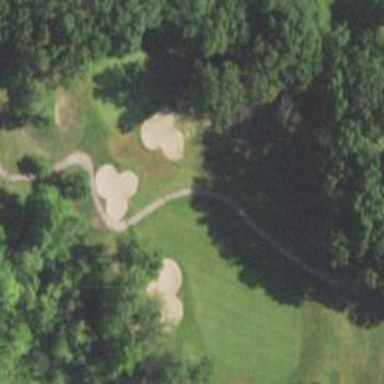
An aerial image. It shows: View of golf hole.